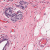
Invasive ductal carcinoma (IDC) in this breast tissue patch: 0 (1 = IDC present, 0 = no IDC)